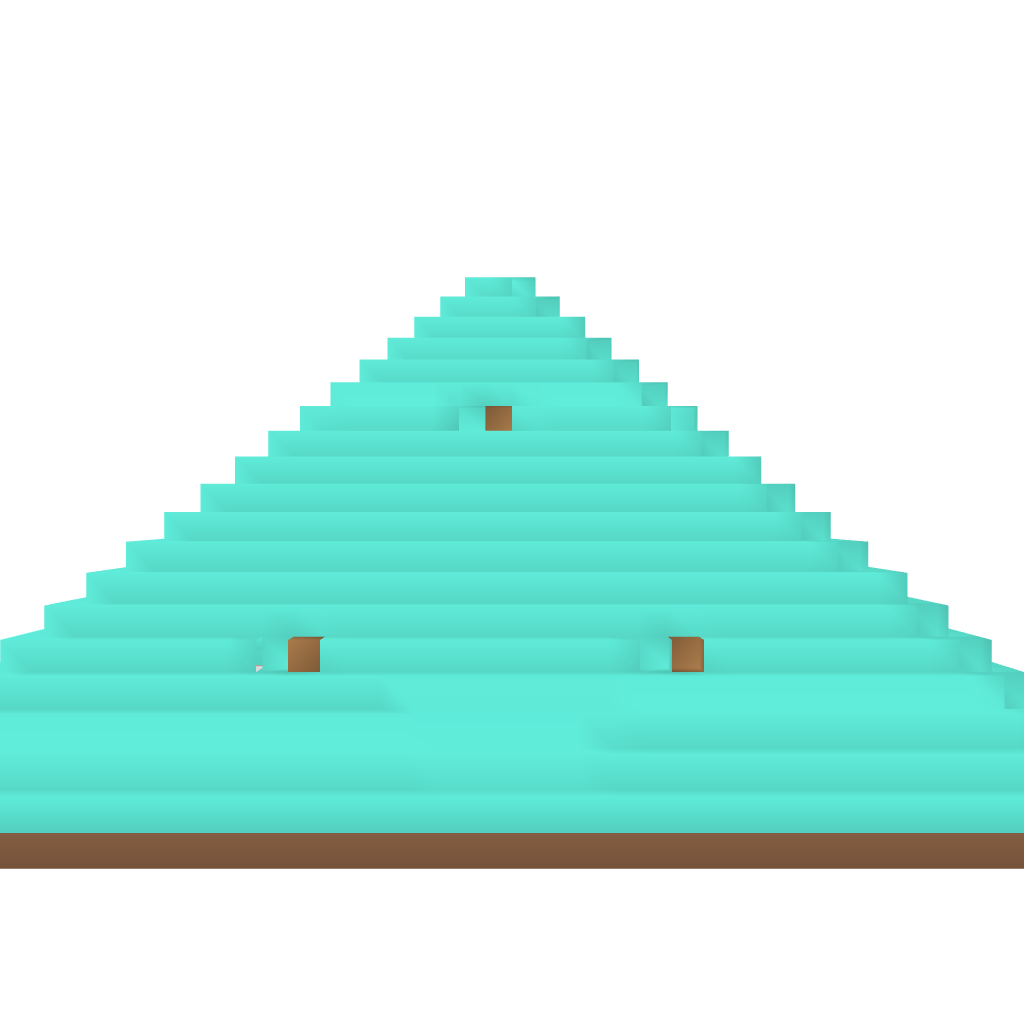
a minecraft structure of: Diamond Pyramid